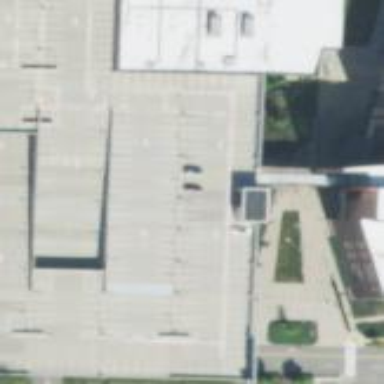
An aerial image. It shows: Multi-storey parking facility.